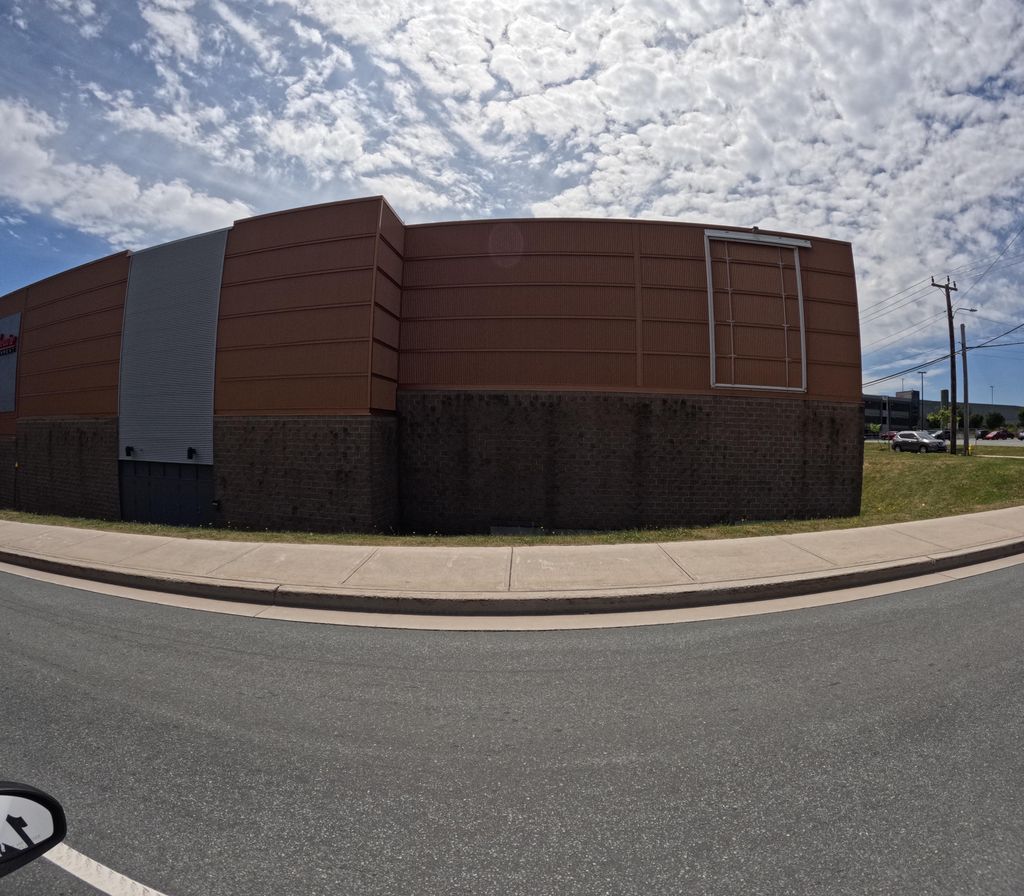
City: st_johns